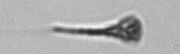
Label: Euglena